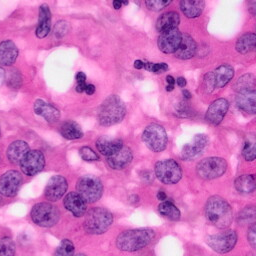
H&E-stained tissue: Pancreatic